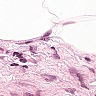
Metastatic tissue present: no